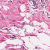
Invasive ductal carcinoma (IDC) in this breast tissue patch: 0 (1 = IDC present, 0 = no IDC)